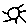
Label: sun